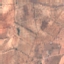
Land use / land cover class: PermanentCrop